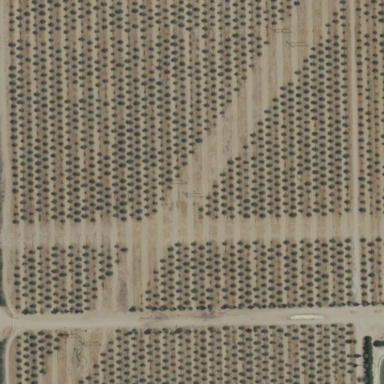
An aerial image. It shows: Orchard filled with date palms.